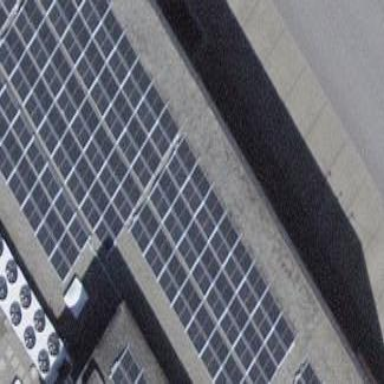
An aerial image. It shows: Solar power generator.